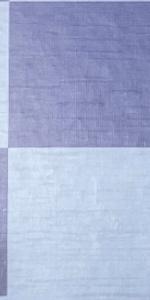
Label: Empty